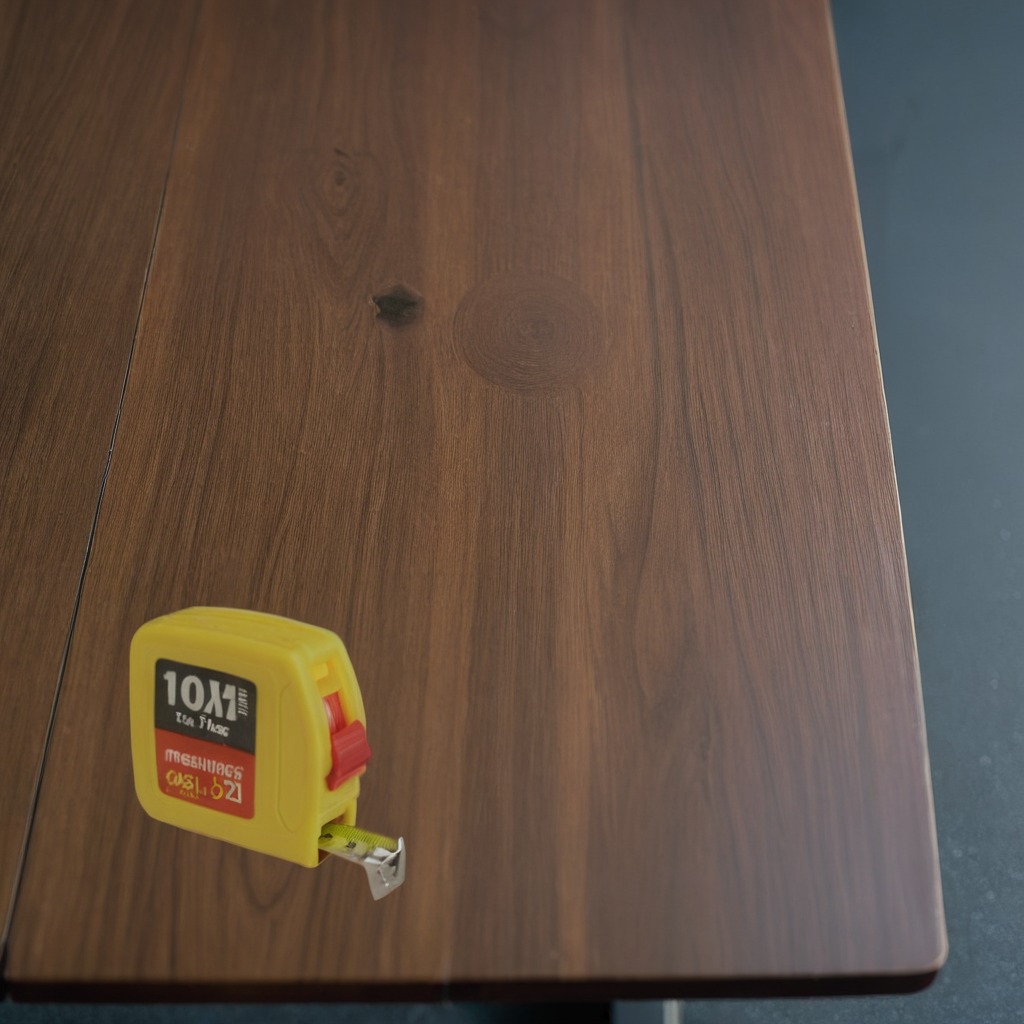
A measuring tape is lying on the table.